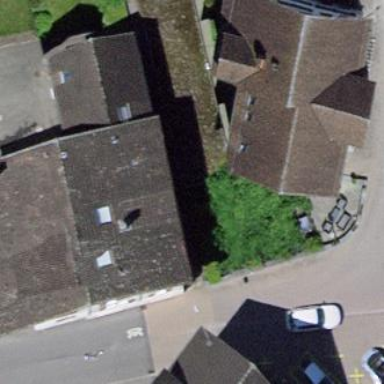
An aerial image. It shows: Restaurant in building.